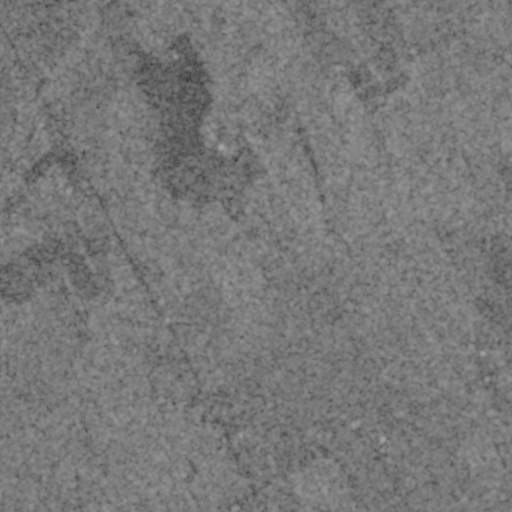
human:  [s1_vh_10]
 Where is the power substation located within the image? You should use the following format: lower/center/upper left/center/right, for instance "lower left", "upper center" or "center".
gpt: The power substation is located in the lower center of the image.
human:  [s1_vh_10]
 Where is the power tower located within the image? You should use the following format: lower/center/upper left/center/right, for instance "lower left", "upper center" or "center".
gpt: The power tower is located in the lower right of the image.
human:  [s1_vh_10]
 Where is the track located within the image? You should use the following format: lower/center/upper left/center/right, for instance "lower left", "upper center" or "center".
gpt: There is no track in the image.

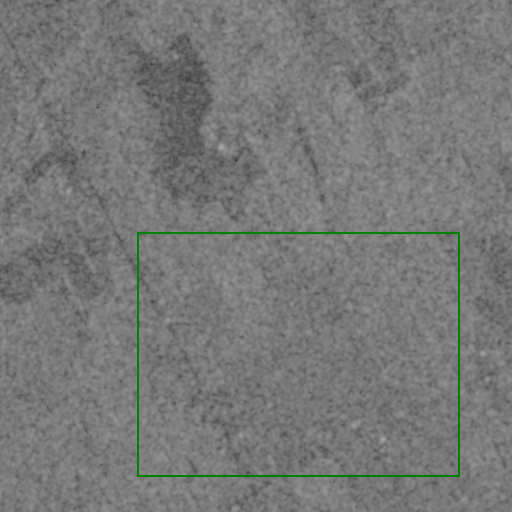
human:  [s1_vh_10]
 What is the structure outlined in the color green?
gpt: The structure outlined in green is a crop field.
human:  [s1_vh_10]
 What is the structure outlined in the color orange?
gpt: There is no orange outline.